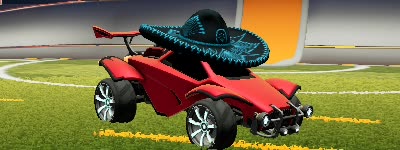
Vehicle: octane